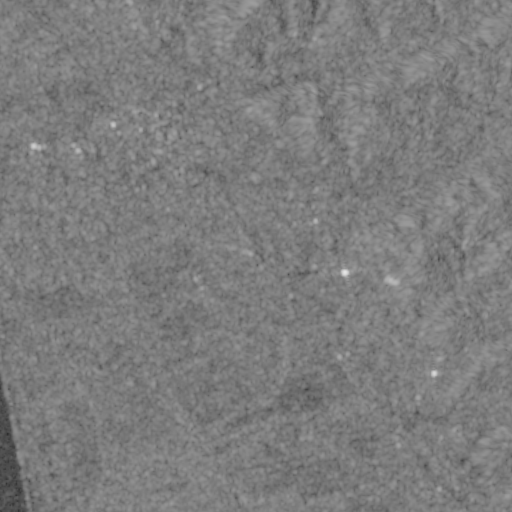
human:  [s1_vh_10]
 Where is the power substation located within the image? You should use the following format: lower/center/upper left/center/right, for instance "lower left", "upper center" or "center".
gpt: The power substation is located in the upper left of the image.
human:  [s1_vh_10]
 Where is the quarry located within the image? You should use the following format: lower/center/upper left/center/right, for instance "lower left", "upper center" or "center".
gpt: There is no quarry in the image.

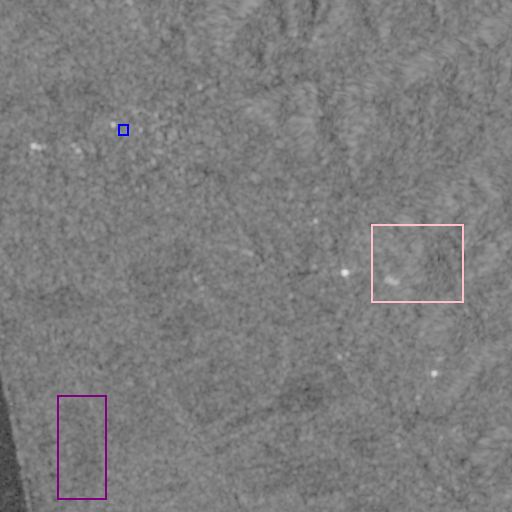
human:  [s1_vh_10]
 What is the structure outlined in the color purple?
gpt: The structure outlined in purple is a crop field.
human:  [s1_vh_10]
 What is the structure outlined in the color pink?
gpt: The structure outlined in pink is a park.
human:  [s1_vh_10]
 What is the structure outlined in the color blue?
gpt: The structure outlined in blue is a power substation.
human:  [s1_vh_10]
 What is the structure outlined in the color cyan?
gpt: There is no cyan outline.